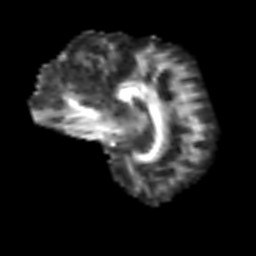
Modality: FA
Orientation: sagittal
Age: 70
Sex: male
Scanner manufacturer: siemens
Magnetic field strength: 3 T
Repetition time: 3.2 s
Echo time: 0.081 s